Question: I am trying to set up a new project and I receive the below error. I hit "retry" but the error shows again. I have tried in different browsers & cleared all cache but issue continues.
"Oops, something went wrong. Project creation operation failed. Please retry project creation."
CTA: Try again

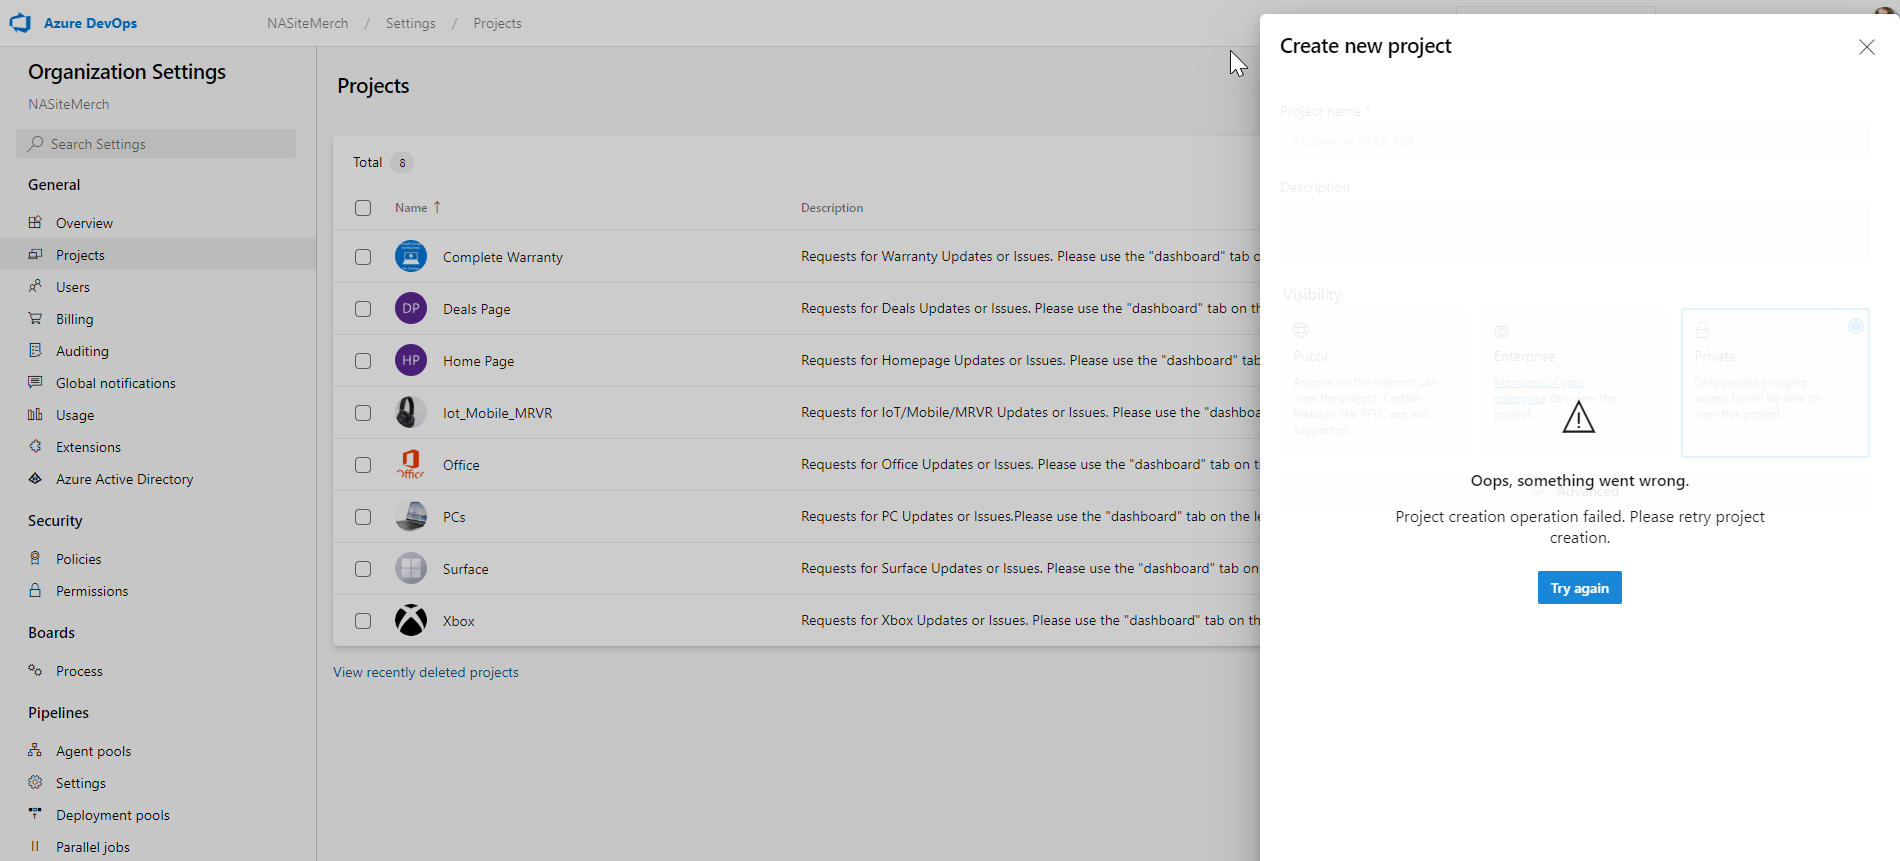
Answer: I assume your issue may have something to do with your custom process template. 'Azure Devops' supports default processes like 'Basic, Agile, Scrum, and CMMI', also it supports customize an inherited process.
Check which process model do you select when you create the project, I think the issue would go away if you select the default process to create the project. And that issue occurs when you try to create one project based on bad process model.
When you create the project, test with different WIT and you can locate the bad one:
<URL>
Hope it helps and if i misunderstand anything, feel free to correct me.